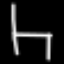
Label: chair